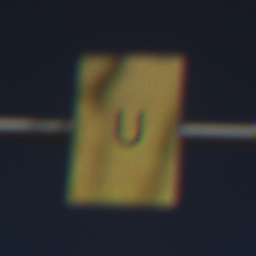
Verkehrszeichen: AnkuendigungOderFortsetzungUmleitungOhnePfeilsymbol
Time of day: MorningAfternoon
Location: Outdoor (RoadRail)
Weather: Clear
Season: NotSpecified
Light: Natural